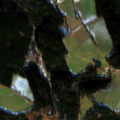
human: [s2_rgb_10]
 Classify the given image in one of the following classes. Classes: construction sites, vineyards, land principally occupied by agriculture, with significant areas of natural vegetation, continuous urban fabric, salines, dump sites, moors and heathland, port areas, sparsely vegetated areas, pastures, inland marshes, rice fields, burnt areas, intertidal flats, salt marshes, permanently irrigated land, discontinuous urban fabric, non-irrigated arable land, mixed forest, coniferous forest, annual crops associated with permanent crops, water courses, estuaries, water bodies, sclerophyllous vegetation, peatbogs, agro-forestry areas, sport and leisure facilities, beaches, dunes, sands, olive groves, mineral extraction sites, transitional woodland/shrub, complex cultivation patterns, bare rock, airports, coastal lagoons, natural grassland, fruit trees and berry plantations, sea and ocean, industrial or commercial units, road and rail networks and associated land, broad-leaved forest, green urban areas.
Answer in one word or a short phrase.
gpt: discontinuous urban fabric, pastures, complex cultivation patterns, coniferous forest, mixed forest